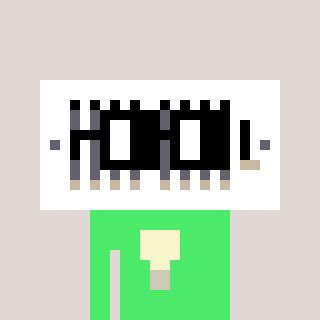
a pixel art character with square black glasses, a vent-shaped head and a teal-colored body on a warm background